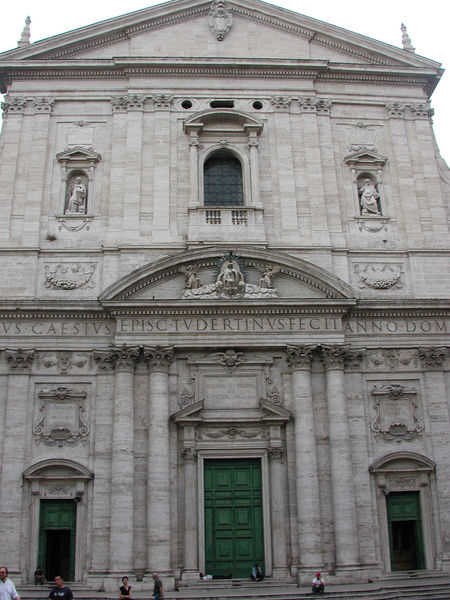
Titel: S. Maria in Vallicella und das Oratorium der Nerianer in Rom
Künstler: Martino d. Ä. Longhi
Standort: Rom, S. Maria in Vallicella (EU - I - Latium)
Schlagwörter: grün, stadt, fenster, marmor, säule, säulen, tür, gebäude, architektur, barock, stein, brüstung, kirche, farbig, schrift, fassade, türen, giebel, türe, schriftzug, rundbogen, treppe, architecture, church, columns, people, steps, window, green, grey, windows, inschrift, stuck, stufen, tor, foto, text, buchstaben, architrav, rom, fries, portal, wappen, sims, gesims, skulpturen, stone, building, house, street, entrance, photo, door, klassizistisch, nischen, doors, latein, facade, front, venice, touristen, statues, skulpur, tafeln, gegenreformation, gothic, türsturz, fesnster, photograph, photography, jesuitenkirche, sculptures, il gesù, romanesque, pillars, green doors, frühbarock, veluten, anno, pilsaster, blendbrüstung, zierbrüstung